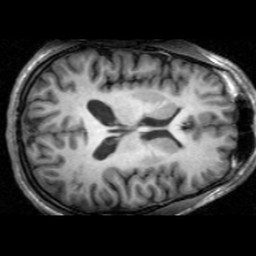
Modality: T1w
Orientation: axial
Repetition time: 0.008948 s
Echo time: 0.001784 s